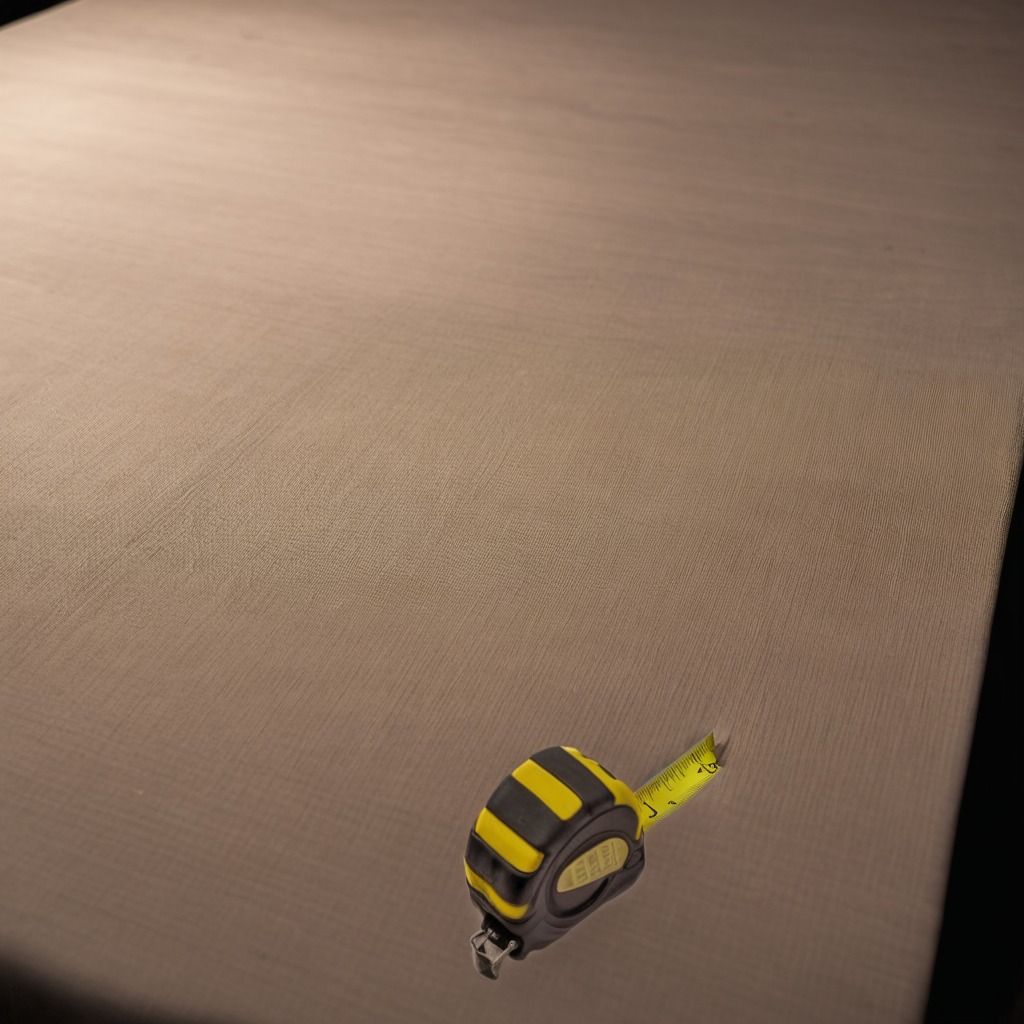
A measuring tape is lying on a wooden table inside a workshop at night.